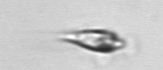
Label: Oxytoxum